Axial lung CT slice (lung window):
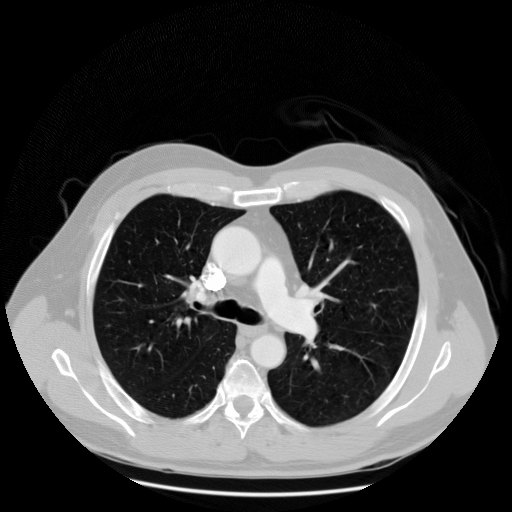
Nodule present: no